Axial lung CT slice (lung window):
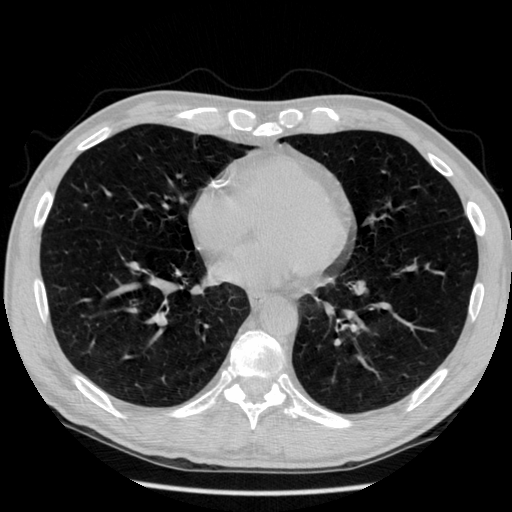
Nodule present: no